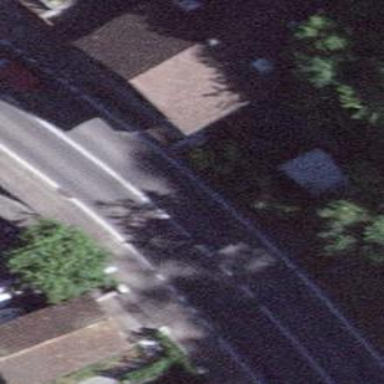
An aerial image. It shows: Residential building with gabled roof.